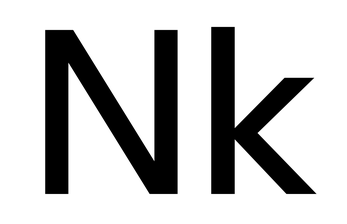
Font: InstrumentSans_Medium